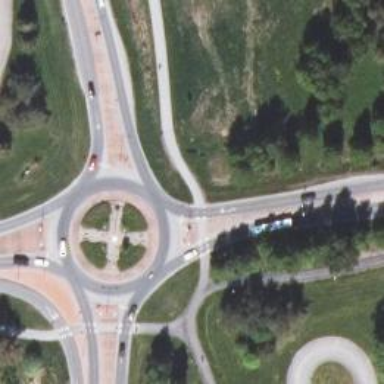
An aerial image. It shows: Secondary road with asphalt surface leading to roundabout junction.